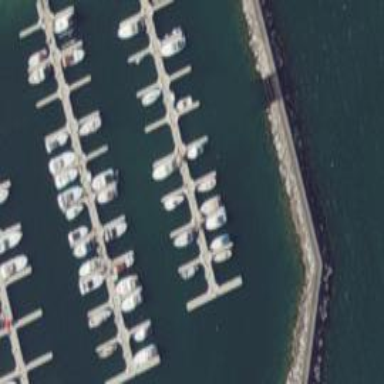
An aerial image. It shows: Man-made pier.